Question: I have used nsi script for creating exe file.In the installation steps I have one message box which shows confirmation dialog box if user wants to cancel the installation.
'''
!define MUI_ABORTWARNING "Are you sure want to abort the installation"
'''
It produces following message box:

In this message box contains disable x close button in the above of the messagebox.now i want to remove that [x] close button.
[or]
Is there any other message box is available to do this job?
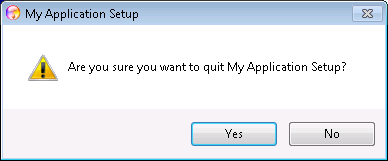
Answer: NSIS uses the normal <URL> and that only allows you control the buttons. Close means cancel/no/abort and this is normal windows behavior...
To change this you would need to implement a custom dialog and recompile NSIS.